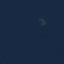
Label: SeaLake